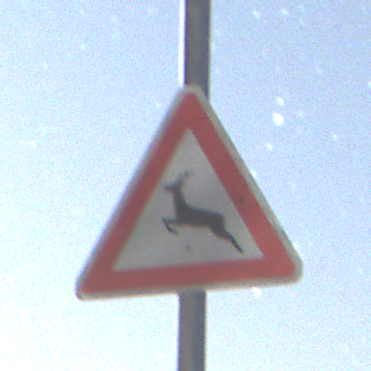
Verkehrszeichen: WildwechselRechts
Umgebung: Outdoor, Nature
Tageszeit: Night
Wetter: Clear
Licht: Natural
Jahreszeit: NotSpecified
Kontrast: HighContrast